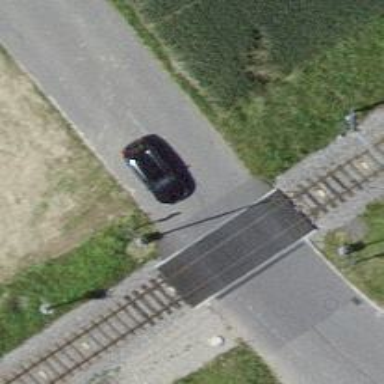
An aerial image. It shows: Railway level crossing.